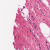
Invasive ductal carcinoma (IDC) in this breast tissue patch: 0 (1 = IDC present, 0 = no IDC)